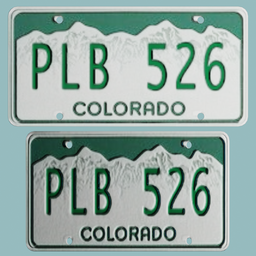
Label: mechanical